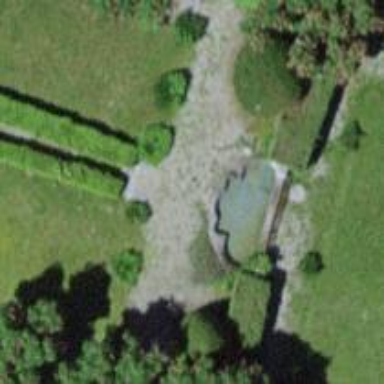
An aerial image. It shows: Fountain.